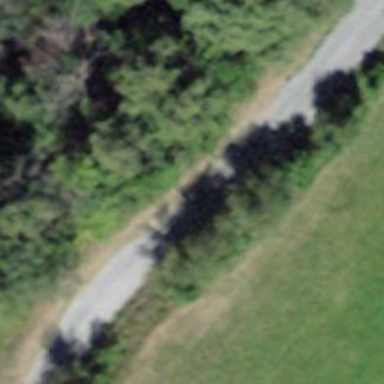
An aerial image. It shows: Unclassified road.